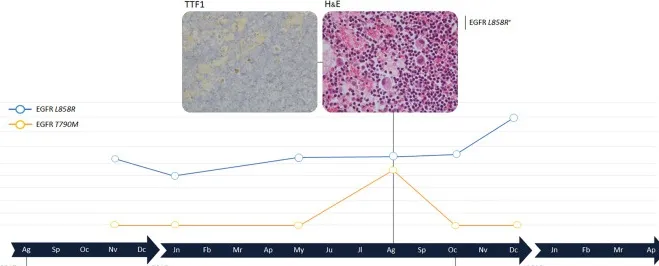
Timeline and histological transformation. H&E: Hematossil and Eosin staining (magnification 20X). Immunohistochemistry analyses were performed using mouse monoclonal antibodies anti TTF-1 and p40, clone 8G7G3/1 and clone BC28 respectively, on the Ventana Medical System (Roche). Immonuhistochemistry images have been reported with a 20X magnification. Gene mutational analysis was performed by Sequenom MassArray at baseline, EGFR mutational status was determined by digital droplet PCR at progression times. ALK and PD-L1 were evaluated by immunohistochemistry and gene fusions and amplifications by fluorescent in situ hybridization. LUAD, lung adenocarcinoma; LUSC, lung squamous-cell carcinoma.
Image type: pathology (immunostaining)